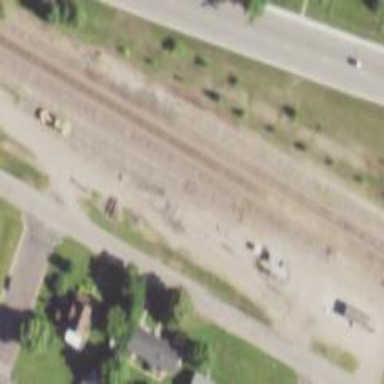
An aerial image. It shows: Single-track railway siding.